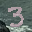
Label: 3